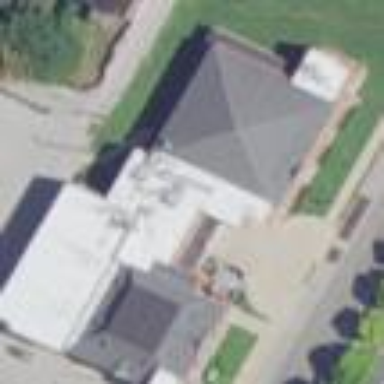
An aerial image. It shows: Building that is place of worship.